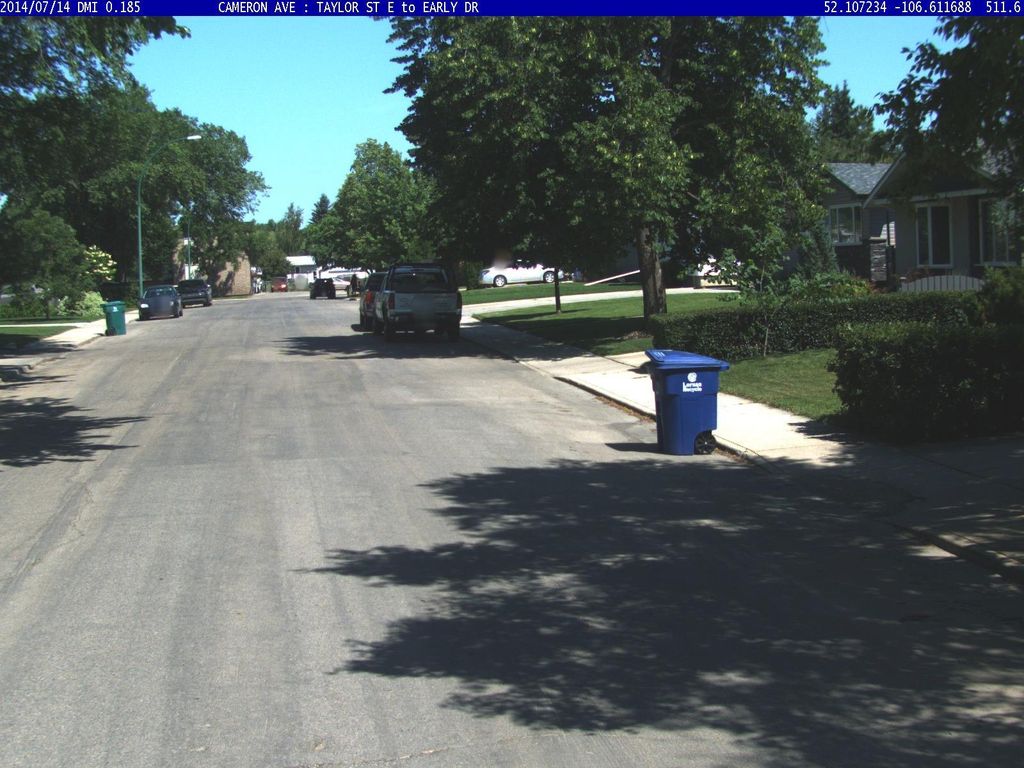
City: saskatoon